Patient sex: M
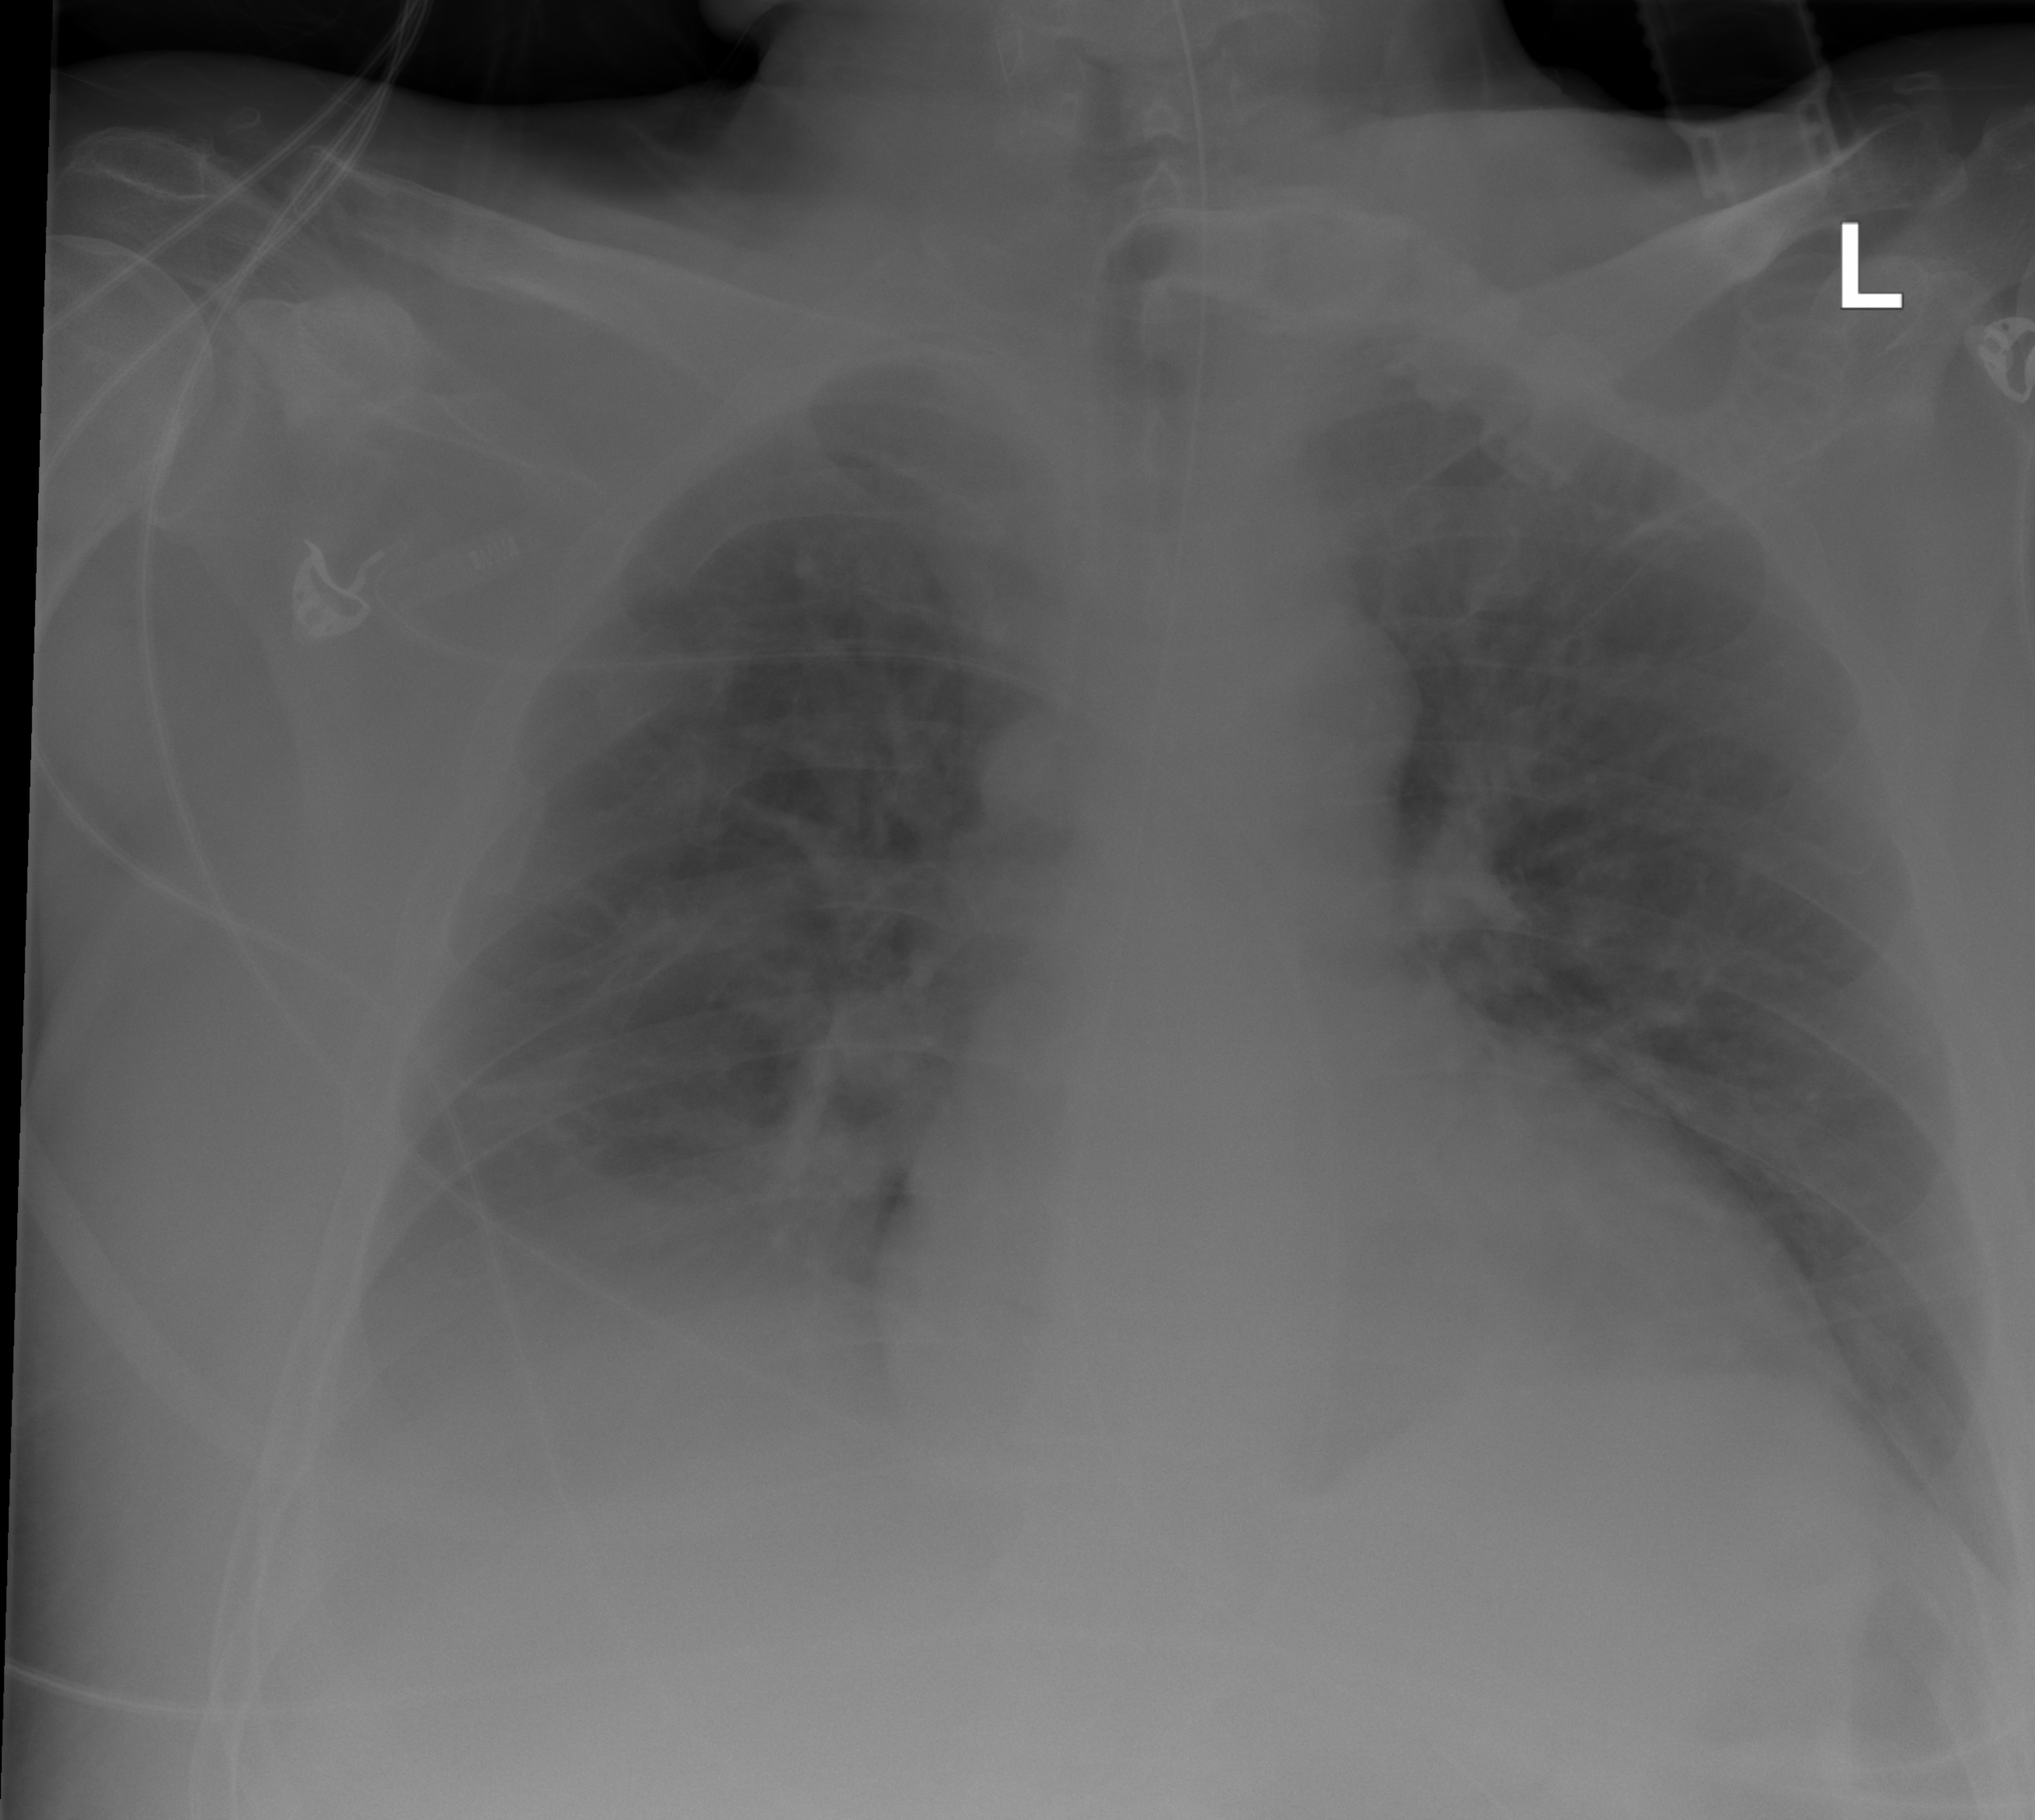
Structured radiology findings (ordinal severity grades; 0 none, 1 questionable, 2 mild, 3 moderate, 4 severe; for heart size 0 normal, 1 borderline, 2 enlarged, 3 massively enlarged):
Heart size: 2
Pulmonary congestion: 0
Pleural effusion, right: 2
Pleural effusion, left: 0
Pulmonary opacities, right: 2
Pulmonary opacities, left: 1
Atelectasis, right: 0
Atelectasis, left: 0